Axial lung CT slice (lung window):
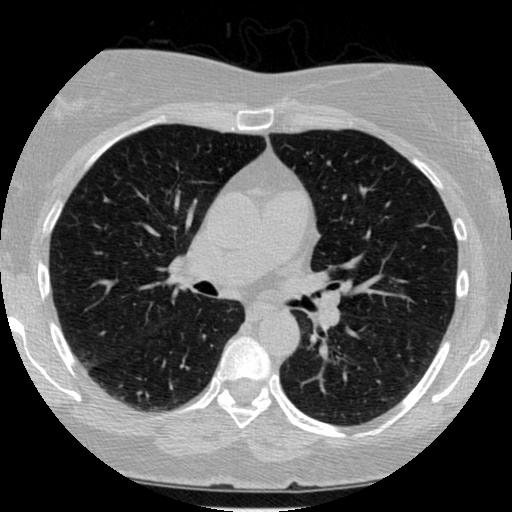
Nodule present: no